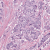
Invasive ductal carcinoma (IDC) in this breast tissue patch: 1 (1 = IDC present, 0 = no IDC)